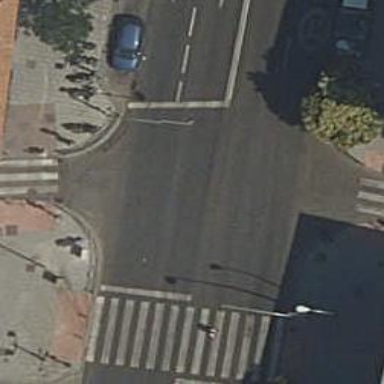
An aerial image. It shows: Road with traffic signals.